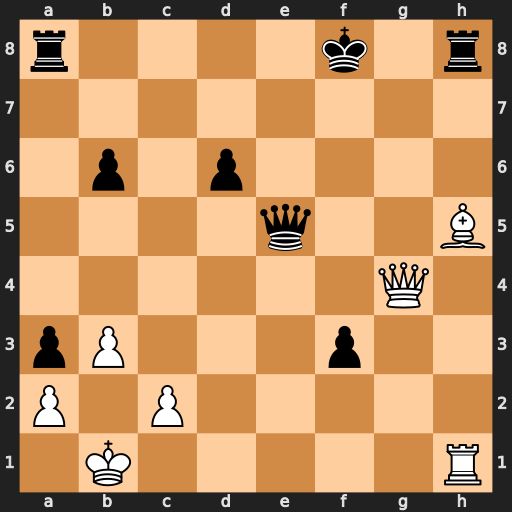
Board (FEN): r4k1r/8/1p1p4/4q2B/6Q1/pP3p2/P1P5/1K5R
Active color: w
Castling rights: -
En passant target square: -
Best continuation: Qxf3+ Ke7 Qb7+